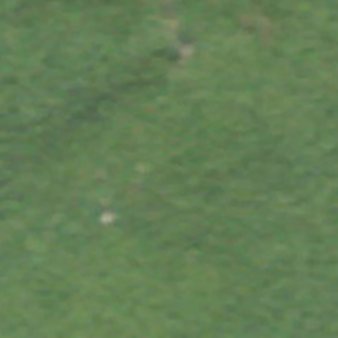
Label: other